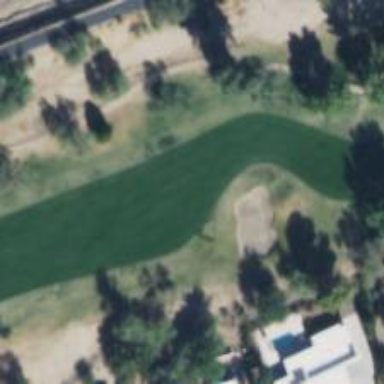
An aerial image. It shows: View of golf hole.